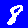
Digit: 8